Question: I want to correct the margin of my website. I tried everything but nothing worked so far. There might be some problem with html code or my CSS code.
Here is a screenshot of my site:

I have added some properties to align the text in the navbar centered and also applied some linear gradients.
The problem is that the fluid container has a margin error.
Not sure what I'm doing wrong. Any help would be appreciated.
Thanks in advance.
'''
.navbar-defaul {
color: #CC3333;
background-color: #CC3333;
}
@font-face {
font-family: Blanch-Condensed;
src: url(BLANCH_CONDENSED.otf);
}
@font-face {
font-family: Hardware-Condensed;
src: url(DDCHardware-Condensed.otf);
}
.Logo {
width: 43%;
height: 43%;
background-size: auto 100%;
background-repeat: no-repeat;
margin: auto;
display: block;
}
#gradiente1 {
background: linear-gradient( rgb(0, 171, 235) 20%, rgba(136, 222, 255, 1.00) 75%);
}
.nav.navbar-nav li a {
color: black;
}
.navbar-default {
margin: auto;
background: greenyellow;
}
.nav.navbar-nav {
display: inline-block;
left: 0;
right: 0;
text-align: center;
width: 100%;
}
.nav.navbar-nav li,
.nav.navbar-nav li a {
display: inline;
float: none;
line-height: 40px;
}
.right.carousel-control {
background: linear-gradient( rgb(0, 171, 235) 10%, rgba(136, 222, 255, 1.00) 75%);
}
.item.active,
.carousel-inner {
background: linear-gradient( rgb(0, 171, 235) 10%, rgba(136, 222, 255, 1.00) 75%);
}
'''
'''
<!doctype html>
<html>
<head>
<meta charset="utf-8">
<meta name="viewport" content="width=device-width, initial-scale=1.0">
<!-- Bootstrap librerias1 -->
<link rel="stylesheet" href="https://maxcdn.bootstrapcdn.com/bootstrap/3.3.7/css/bootstrap.min.css" integrity="sha384-BVYiiSIFeK1dGmJRAkycuHAHRg32OmUcww7on3RYdg4Va+PmSTsz/K68vbdEjh4u" crossorigin="anonymous">
<link rel="stylesheet" href="https://maxcdn.bootstrapcdn.com/bootstrap/3.3.7/css/bootstrap-theme.min.css" integrity="sha384-rHyoN1iRsVXV4nD0JutlnGaslCJuC7uwjduW9SVrLvRYooPp2bWYgmgJQIXwl/Sp" crossorigin="anonymous">
<link rel="stylesheet" href="casadelnino.css">
<script src="https://maxcdn.bootstrapcdn.com/bootstrap/3.3.7/js/bootstrap.min.js" integrity="sha384-Tc5IQib027qvyjSMfHjOMaLkfuWVxZxUPnCJA7l2mCWNIpG9mGCD8wGNIcPD7Txa" crossorigin="anonymous"></script>
<script src="https://ajax.googleapis.com/ajax/libs/jquery/3.2.1/jquery.min.js"></script>
<script src="https://maxcdn.bootstrapcdn.com/bootstrap/3.3.7/js/bootstrap.min.js"></script>
<!-- Fin de Bootstrap librerias1 -->
<title>Casa Del Nino</title>
<!----jquery script--->
<script src="https://ajax.googleapis.com/ajax/libs/jquery/3.2.1/jquery.min.js"></script>
<!----jquery script--->
</head>
<body>
<div class="container-fluid">
<div class="row">
<div class="col-md-12" id="gradiente1">
<img src="imagenes/logo - copia.png" class="Logo">
</div>
<div class="row">
<div class="col-md-12">
<nav class="navbar navbar-default">
<div class="navbar-header">
<button type="button" class="navbar-toggle collapsed" data-toggle="collapse" data-target="#navbar" aria-expanded="false" aria-controls="navbar">
<span class="sr-only">Toggle navigation</span>
<span class="icon-bar"></span>
<span class="icon-bar"></span>
<span class="icon-bar"></span>
</button>
</div>
<div id="navbar" class="navbar-collapse collapse">
<ul class="nav navbar-nav">
<li><a href="#">Conozcanos</a></li>
<li><a href="#">Derechos y Deberes Del Usuario</a></li>
<li><a href="#">Responsabilidad Social</a></li>
<li><a href="#">Correo Corporativo</a></li>
</ul>
</div>
</nav>
</div>
</div>
<div class="row">
<div class="col-md-12">
<div id="myCarousel" class="carousel slide" data-ride="carousel">
<!-- Indicadores -->
<ol class="carousel-indicators">
<li data-target="#myCarousel" data-slide-to="0" class="active"></li>
<li data-target="#myCarousel" data-slide-to="1"></li>
<li data-target="#myCarousel" data-slide-to="2"></li>
</ol>
<!-- plantilla slider -->
<div class="carousel-inner">
<div class="item active">
<img src="imagenes/20130819180519.jpg" class="img-responsive" alt="Cnino1" style="width: 70%; height: 100%; margin:0 auto;">
</div>
<div class="item">
<img src="imagenes/20130819180556.jpg" class="img-responsive" alt="Cnino2" style="width: 70%; height:100%; margin:0 auto">
</div>
<div class="item">
<img src="imagenes/20130819180644.jpg" class="img-responsive" alt="Cnino3" style="width: 70%;height: 100%; margin:0 auto">
</div>
</div>
<!-- Controles del Slide -->
<a class="right carousel-control" href="#myCarousel" data-slide="next">
<span class="glyphicon glyphicon-chevron-right"></span>
<span class="sr-only">Next</span>
</a>
</div>
</div>
</div>
</div>
</div>
</body>
</html>
'''
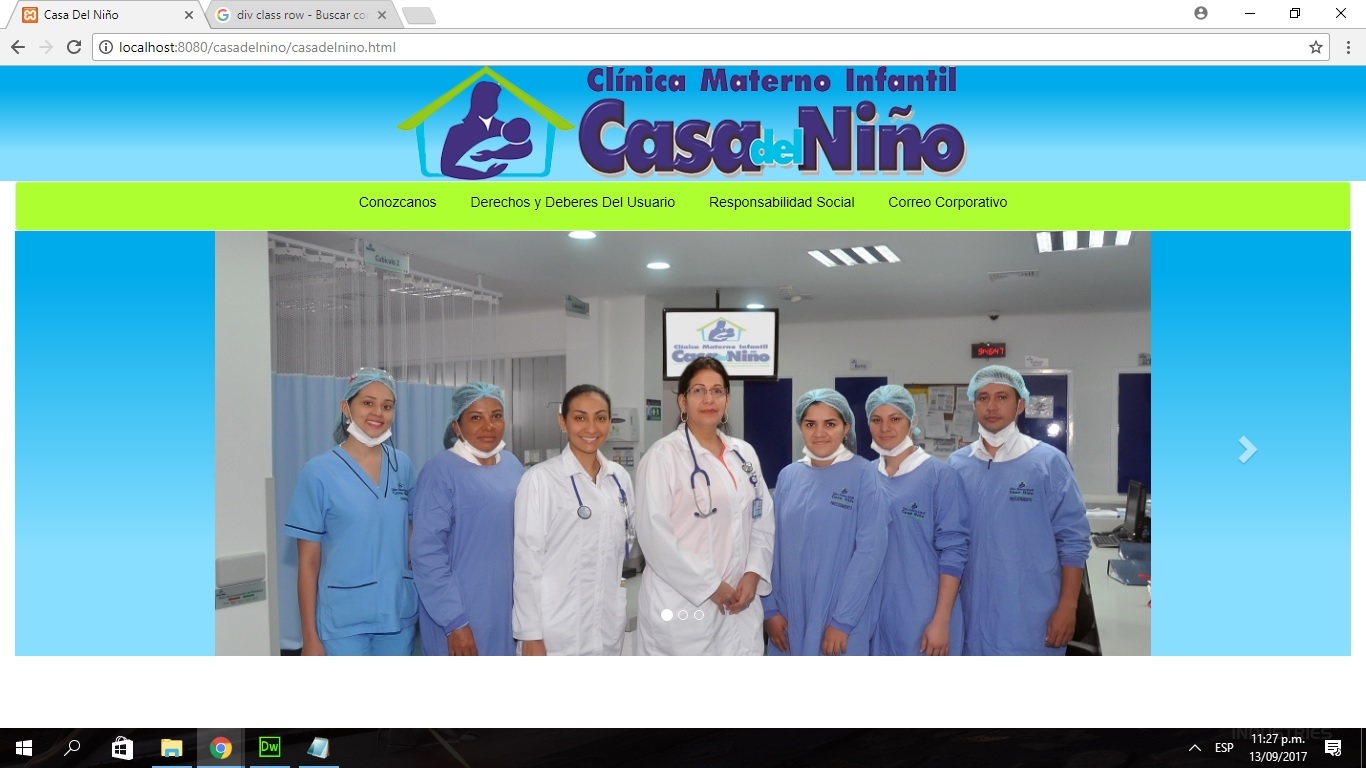
Answer: i found the solution, just close a div and add this in my css code!
'''
.col-md-12{
padding: 0;
}
'''